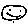
Label: smiley face